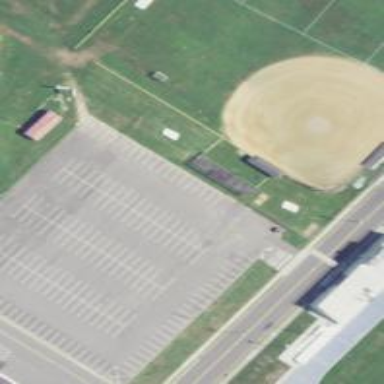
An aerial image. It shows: Softball pitch for leisure land activities.